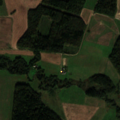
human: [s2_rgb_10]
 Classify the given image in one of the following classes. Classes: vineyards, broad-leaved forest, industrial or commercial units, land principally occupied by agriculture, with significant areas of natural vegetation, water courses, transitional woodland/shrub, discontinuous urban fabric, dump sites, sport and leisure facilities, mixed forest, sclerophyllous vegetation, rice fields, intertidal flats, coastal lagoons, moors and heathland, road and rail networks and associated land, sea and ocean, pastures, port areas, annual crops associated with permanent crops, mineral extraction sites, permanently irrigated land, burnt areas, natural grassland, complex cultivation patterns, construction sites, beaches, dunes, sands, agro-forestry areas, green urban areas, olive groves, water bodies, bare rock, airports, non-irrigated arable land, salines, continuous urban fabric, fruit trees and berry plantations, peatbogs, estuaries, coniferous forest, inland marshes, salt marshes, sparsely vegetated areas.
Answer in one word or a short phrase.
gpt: non-irrigated arable land, land principally occupied by agriculture, with significant areas of natural vegetation, broad-leaved forest, coniferous forest, mixed forest, transitional woodland/shrub